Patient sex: F
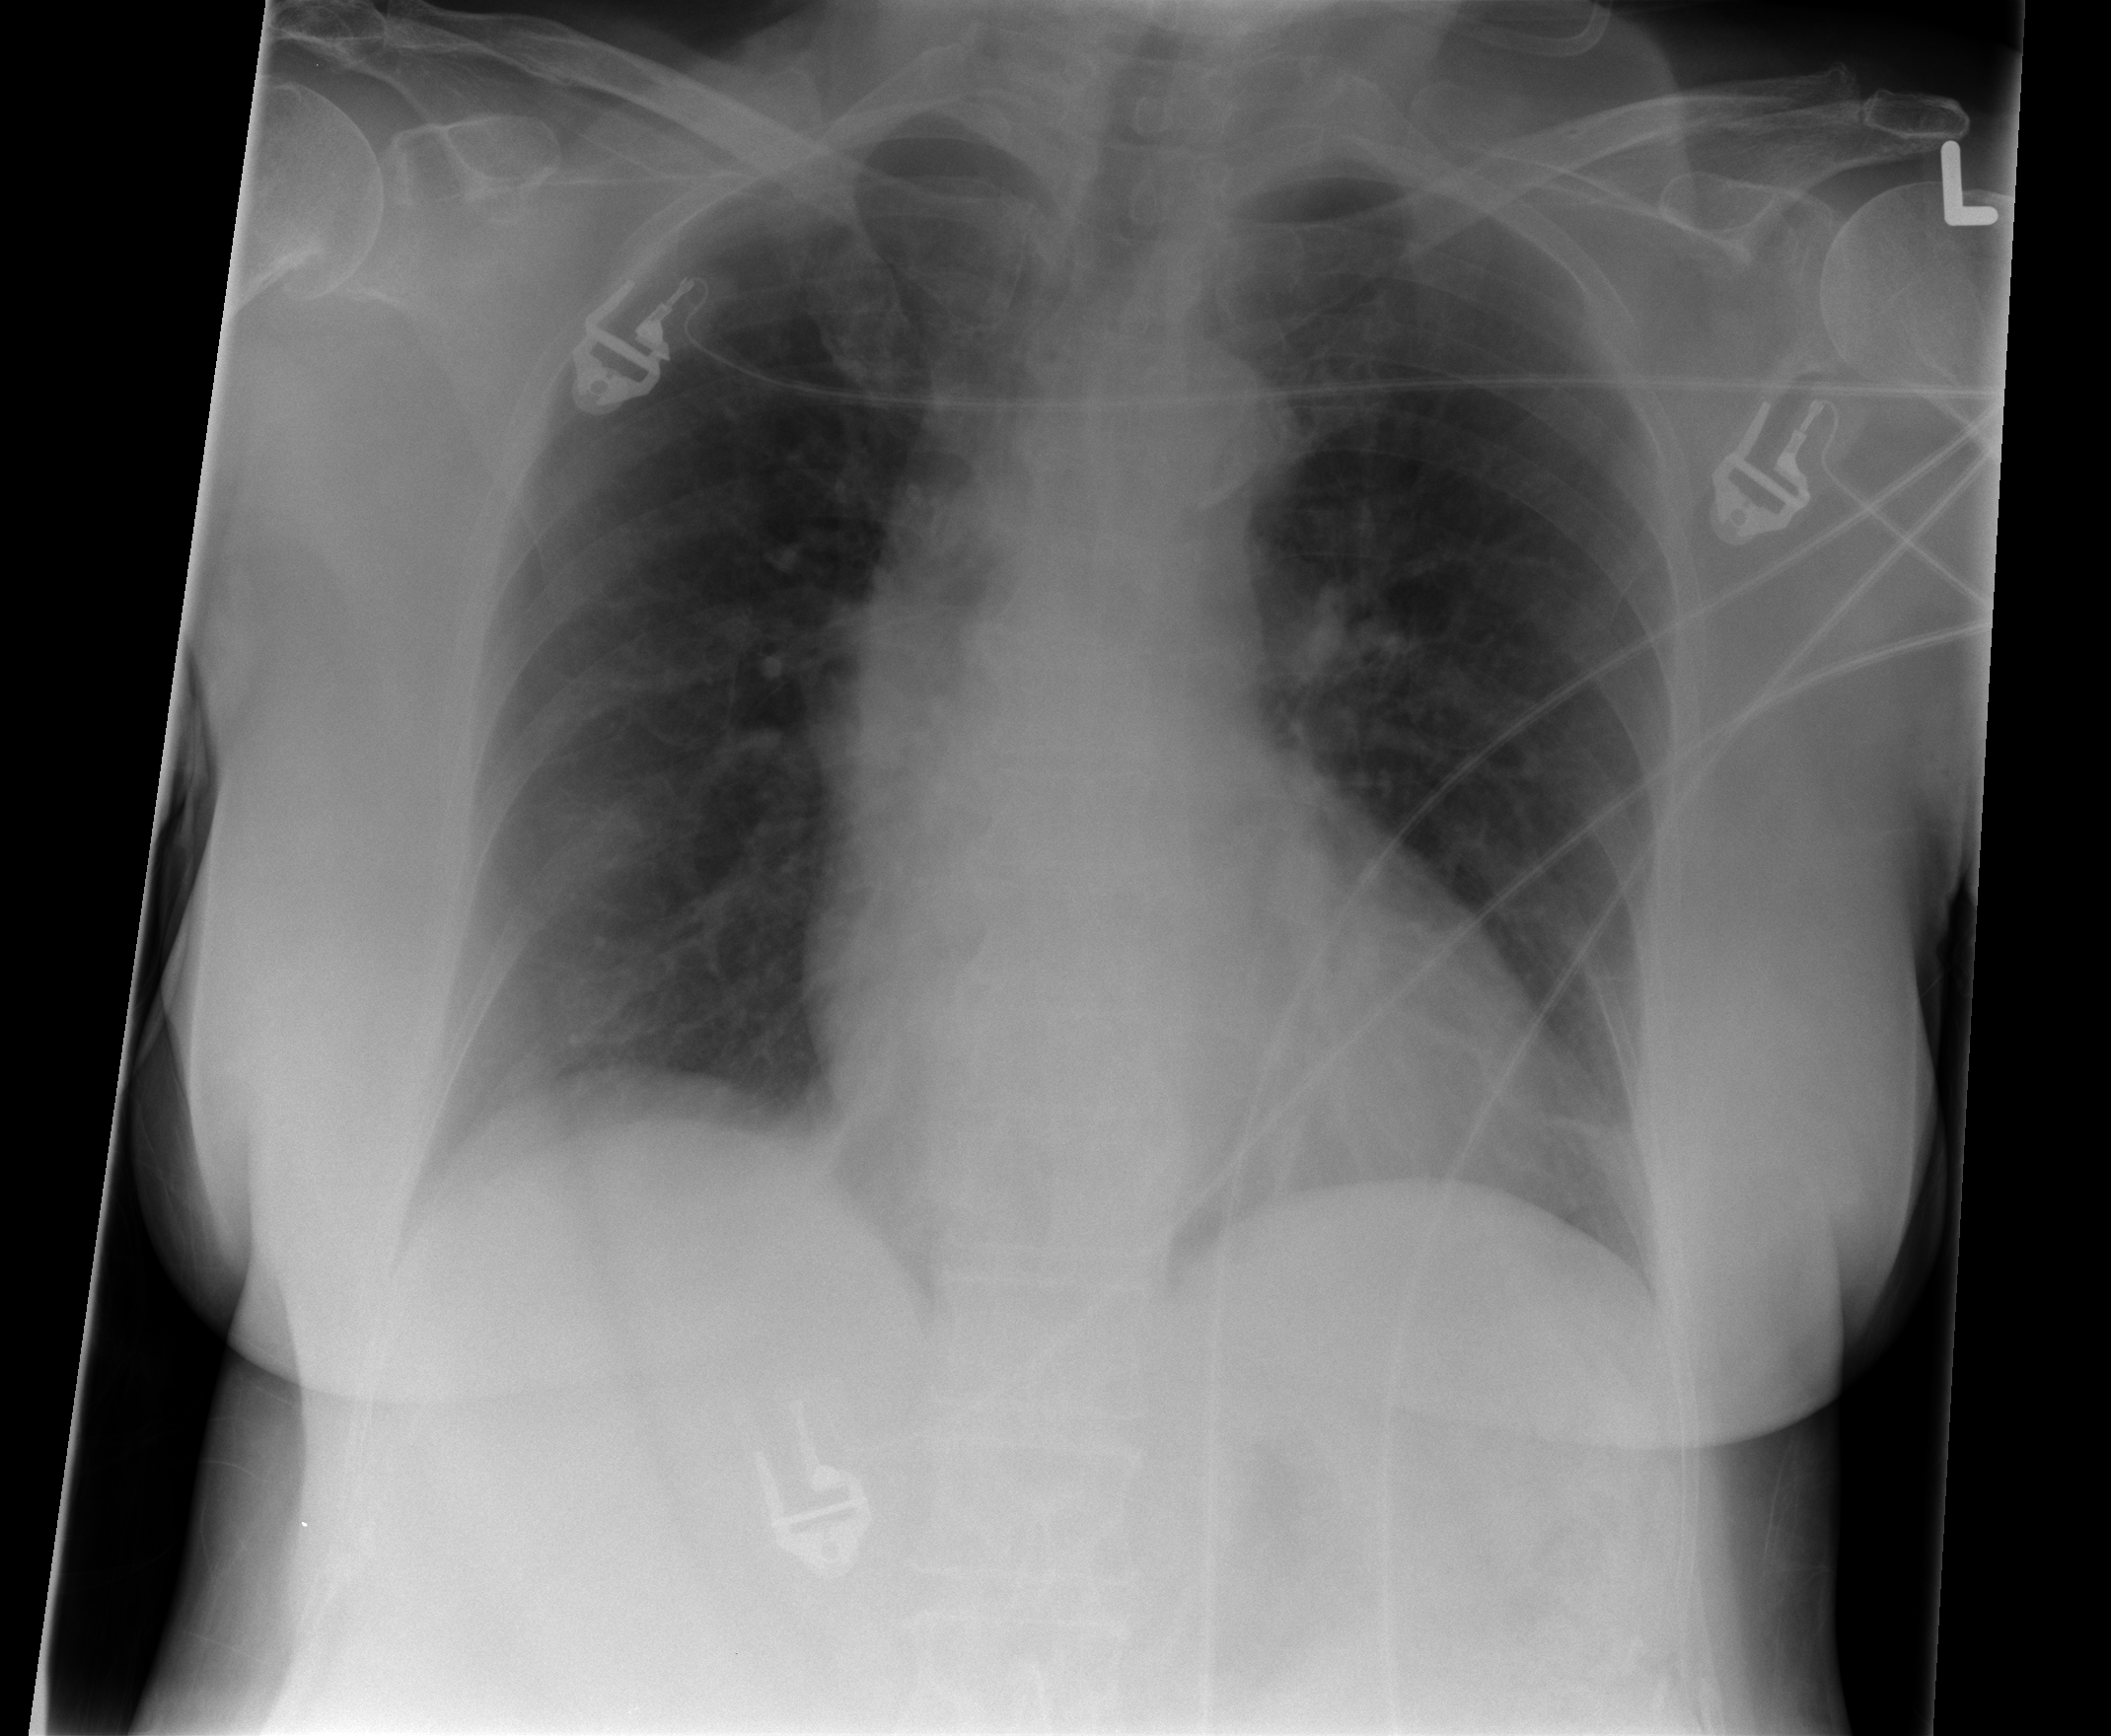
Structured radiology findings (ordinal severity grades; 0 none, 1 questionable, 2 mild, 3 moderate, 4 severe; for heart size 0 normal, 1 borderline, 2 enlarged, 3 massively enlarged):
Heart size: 0
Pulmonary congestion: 0
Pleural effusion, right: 0
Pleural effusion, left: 0
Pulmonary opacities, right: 0
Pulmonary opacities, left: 0
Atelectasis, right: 0
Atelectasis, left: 2